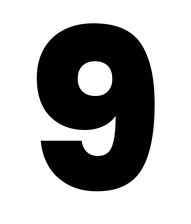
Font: Poppins-ExtraBold